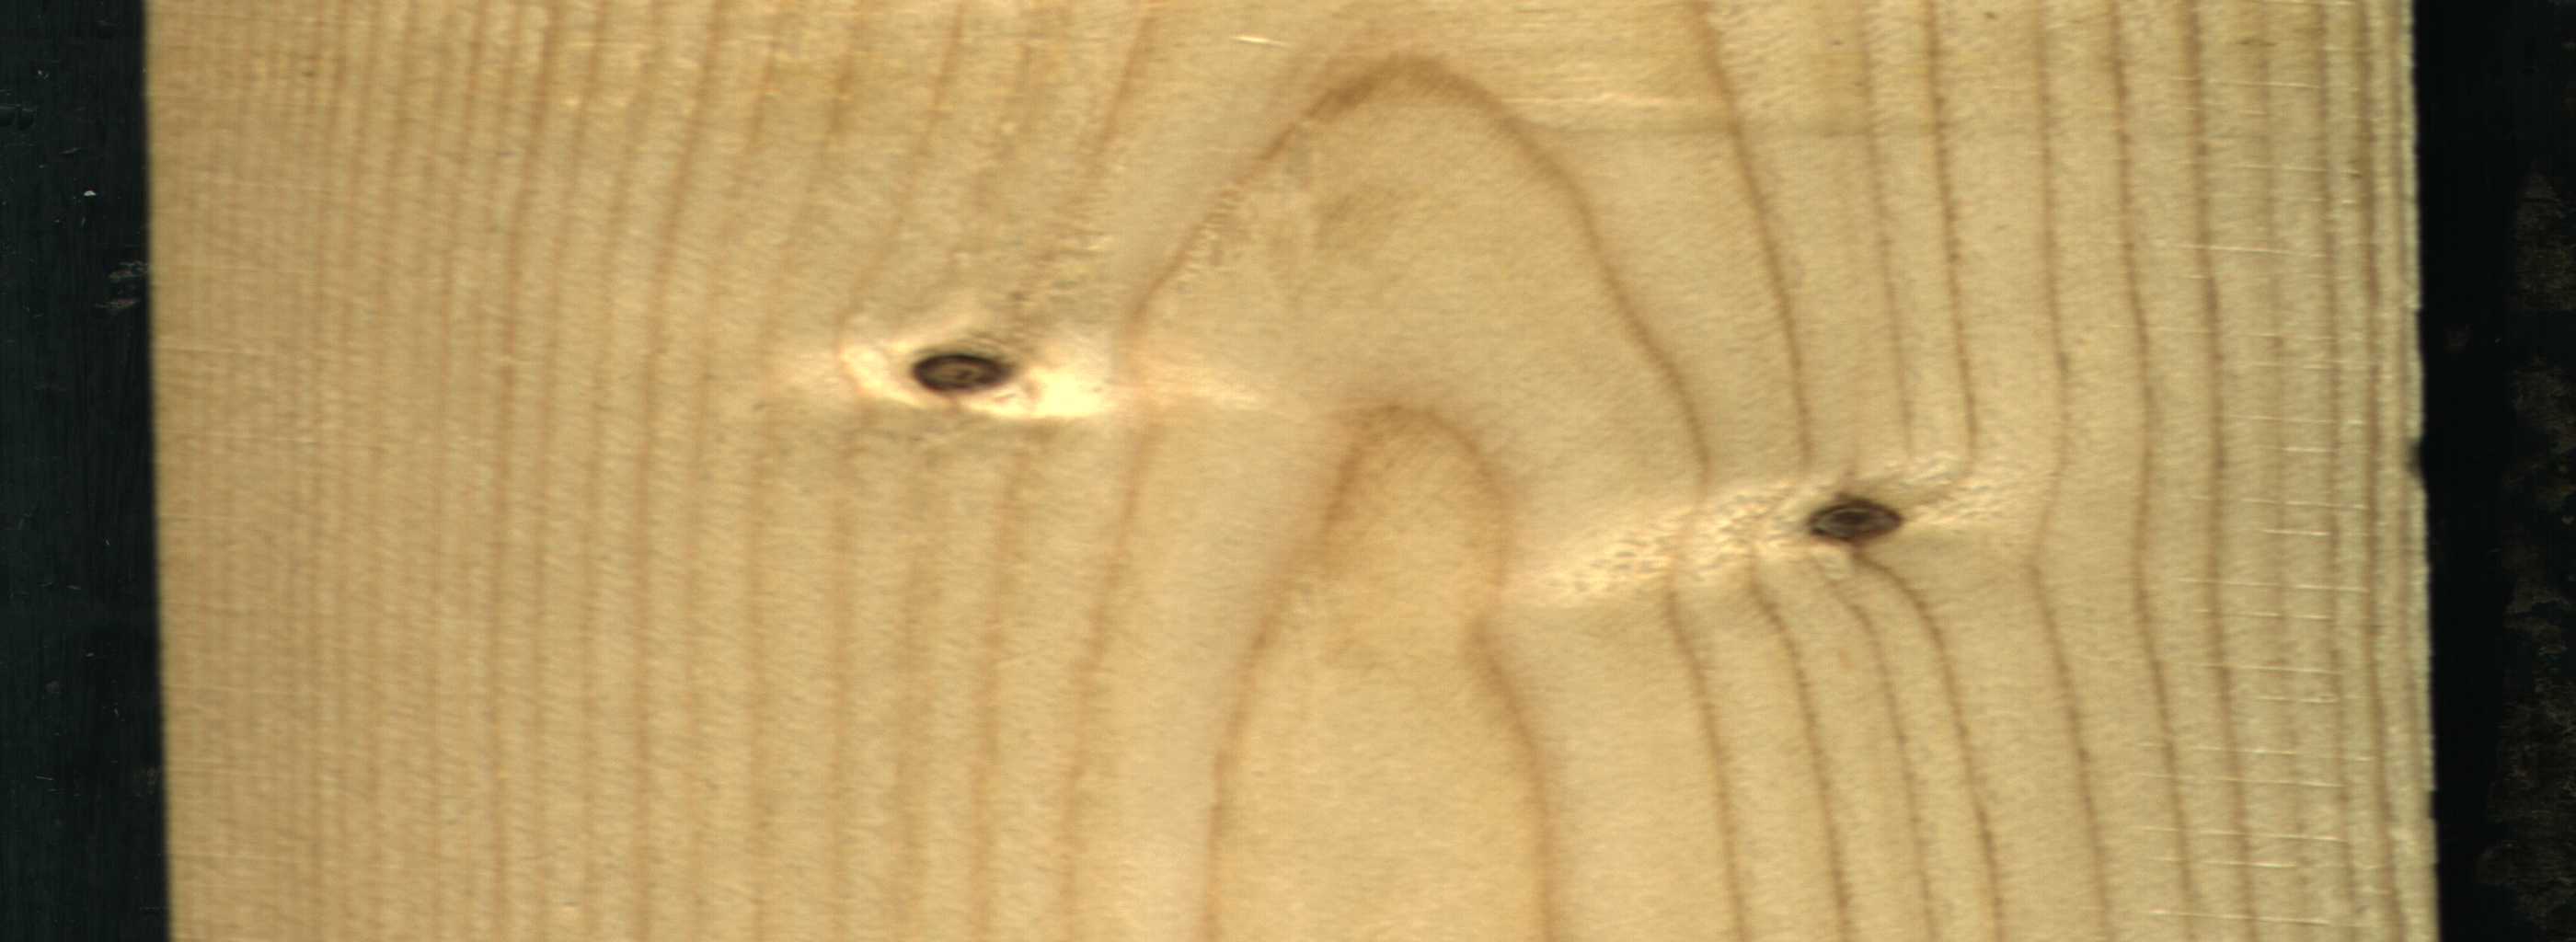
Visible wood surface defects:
Dead_Knot
Dead_Knot